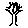
Label: tree